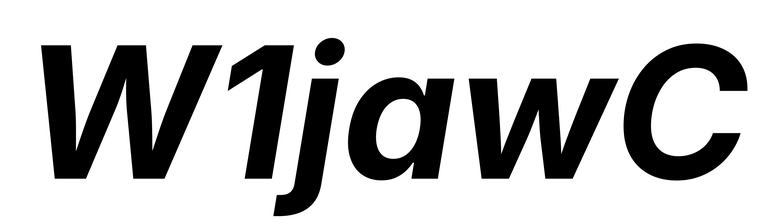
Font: Inter-Italic_Bold_Italic